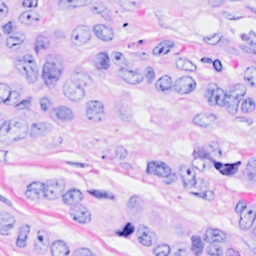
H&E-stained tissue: Breast